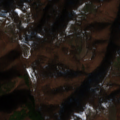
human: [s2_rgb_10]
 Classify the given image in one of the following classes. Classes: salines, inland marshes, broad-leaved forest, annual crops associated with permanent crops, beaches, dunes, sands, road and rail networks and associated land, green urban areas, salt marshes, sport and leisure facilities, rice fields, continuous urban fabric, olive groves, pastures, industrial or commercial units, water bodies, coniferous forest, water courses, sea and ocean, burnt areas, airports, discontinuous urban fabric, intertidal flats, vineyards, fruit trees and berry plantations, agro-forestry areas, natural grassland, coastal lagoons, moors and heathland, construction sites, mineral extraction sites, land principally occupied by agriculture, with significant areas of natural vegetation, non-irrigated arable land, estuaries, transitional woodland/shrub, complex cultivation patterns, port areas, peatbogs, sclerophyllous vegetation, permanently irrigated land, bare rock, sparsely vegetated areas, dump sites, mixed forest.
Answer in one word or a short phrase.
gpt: land principally occupied by agriculture, with significant areas of natural vegetation, broad-leaved forest, transitional woodland/shrub